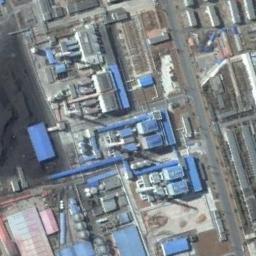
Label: industrial_area